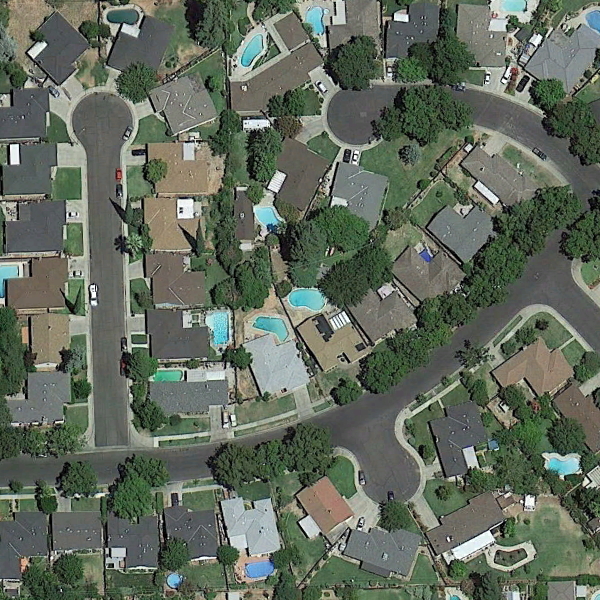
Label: DenseResidential